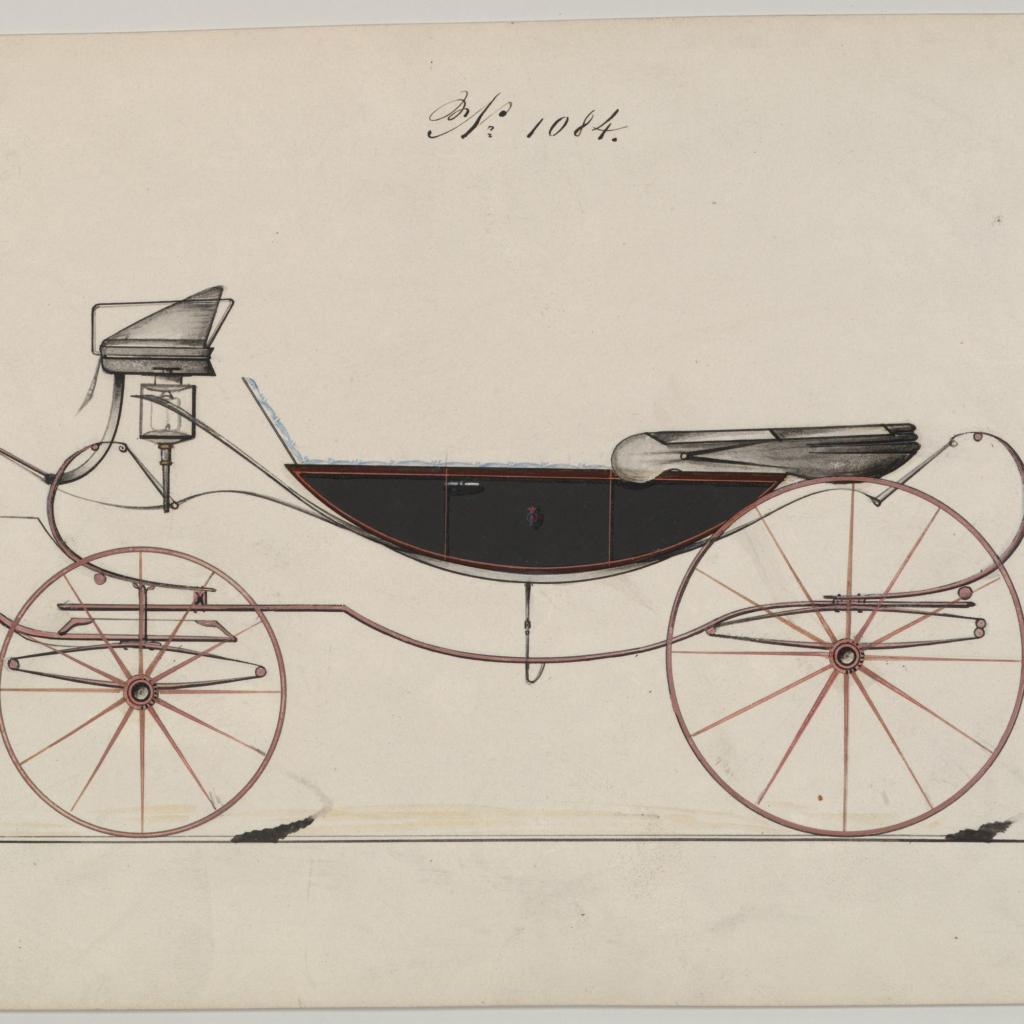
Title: Caleche #1084
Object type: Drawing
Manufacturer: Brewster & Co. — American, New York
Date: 1850–70
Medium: Pen and black ink, watercolor and gouache with gum arabic
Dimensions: sheet: 6 1/16 x 9 1/16 in. (15.4 x 23 cm)
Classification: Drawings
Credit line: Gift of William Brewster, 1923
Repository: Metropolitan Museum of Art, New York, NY